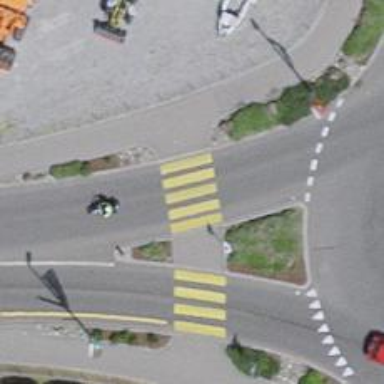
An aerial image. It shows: Zebra crossing on the road.